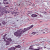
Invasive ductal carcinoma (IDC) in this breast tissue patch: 1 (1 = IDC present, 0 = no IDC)